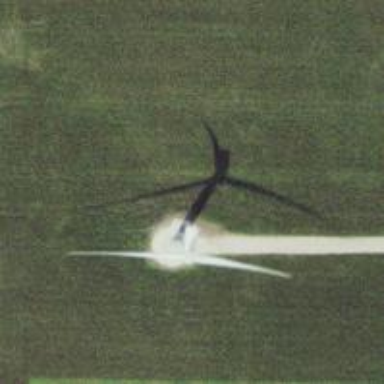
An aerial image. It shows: Wind generator using horizontal axis wind turbines.